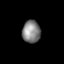
Tissue: skin
Cell type: T cells
Senescence score: 0.6855
Nuclear area (px): 402
Mean DAPI intensity: 130.1